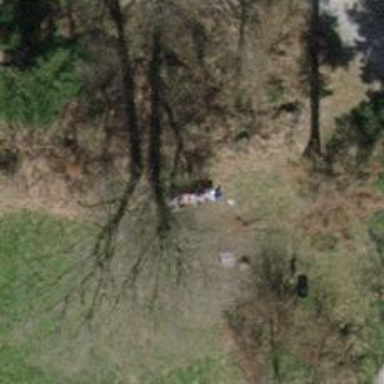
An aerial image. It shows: Red bench.